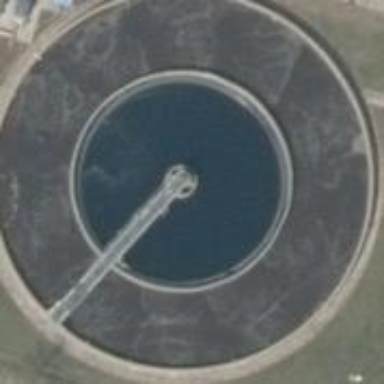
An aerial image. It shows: Image of wastewater.